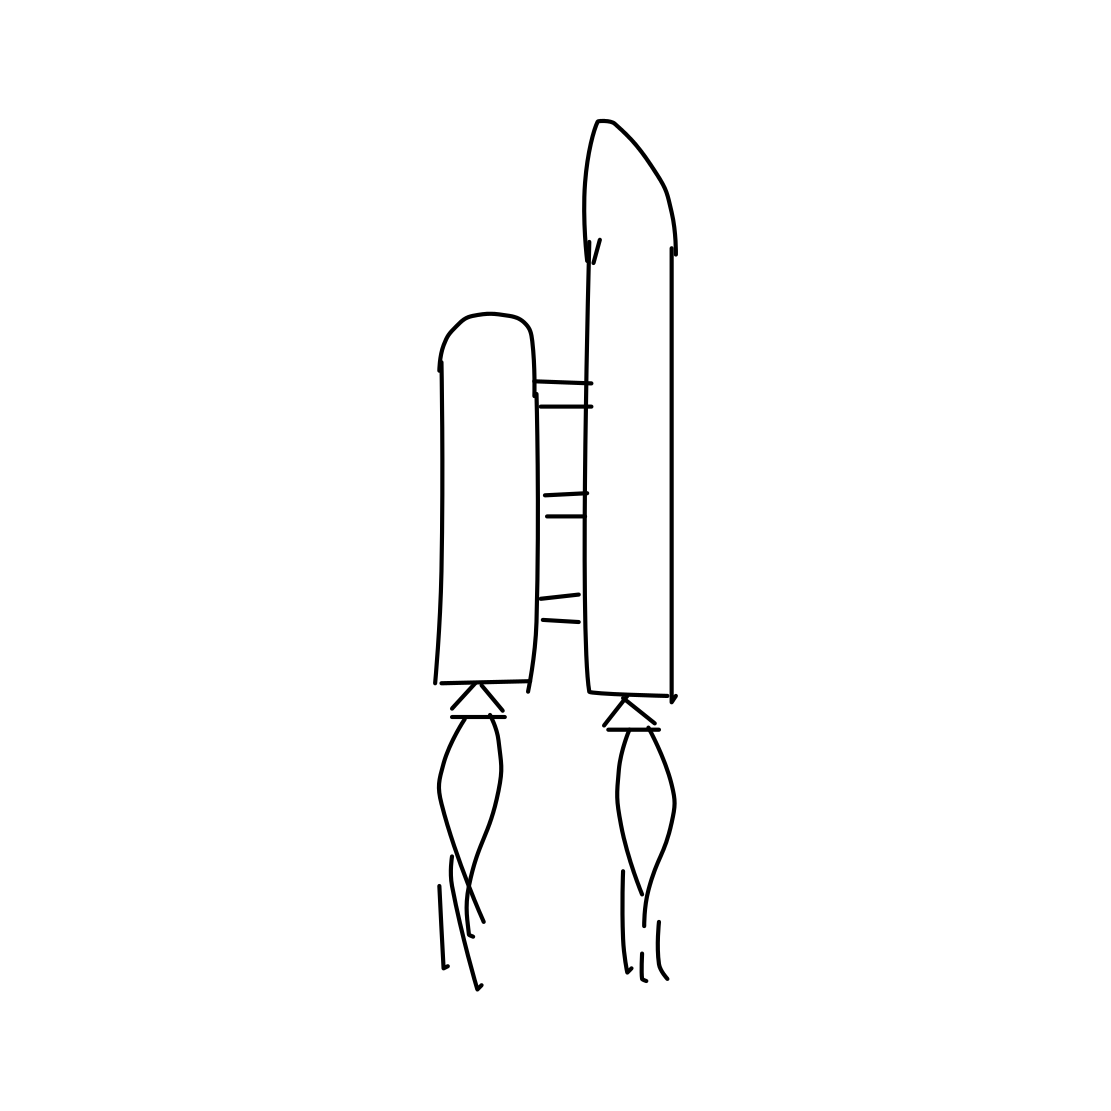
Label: space shuttle